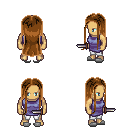
a pixel art fantasy rpg character, male body template, human, tanned skin, chain tabard jacket, white pants, brown extra-long hairstyle, white slippers, dagger, four views (front, back, left, right), 2x2 character sprite sheet, small pixel art, hard edges, no anti-aliasing